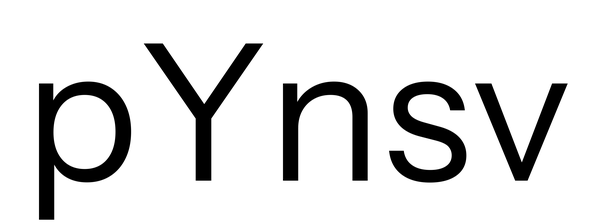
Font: InstrumentSans_Regular